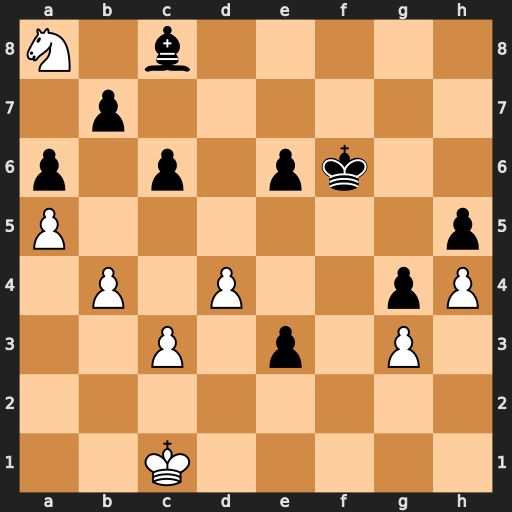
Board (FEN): N1b5/1p6/p1p1pk2/P6p/1P1P2pP/2P1p1P1/8/2K5
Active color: w
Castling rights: -
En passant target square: -
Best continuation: Nb6 Kf5 Kd1